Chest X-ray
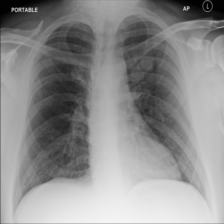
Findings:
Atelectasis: negative
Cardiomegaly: negative
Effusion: negative
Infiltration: negative
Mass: negative
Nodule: negative
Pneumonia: negative
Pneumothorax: negative
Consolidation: negative
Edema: negative
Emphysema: negative
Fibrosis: negative
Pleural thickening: negative
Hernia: negative